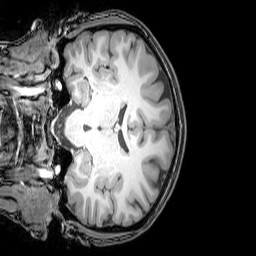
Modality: T1w
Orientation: coronal
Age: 21
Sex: female
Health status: healthy
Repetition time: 0.081 s
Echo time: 0.037 s